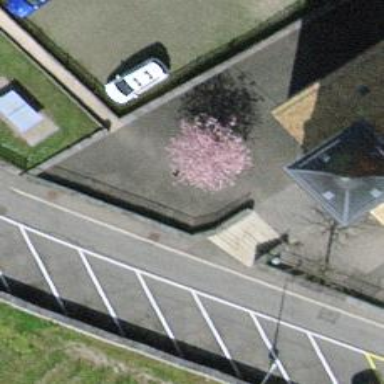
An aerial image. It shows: Footway.